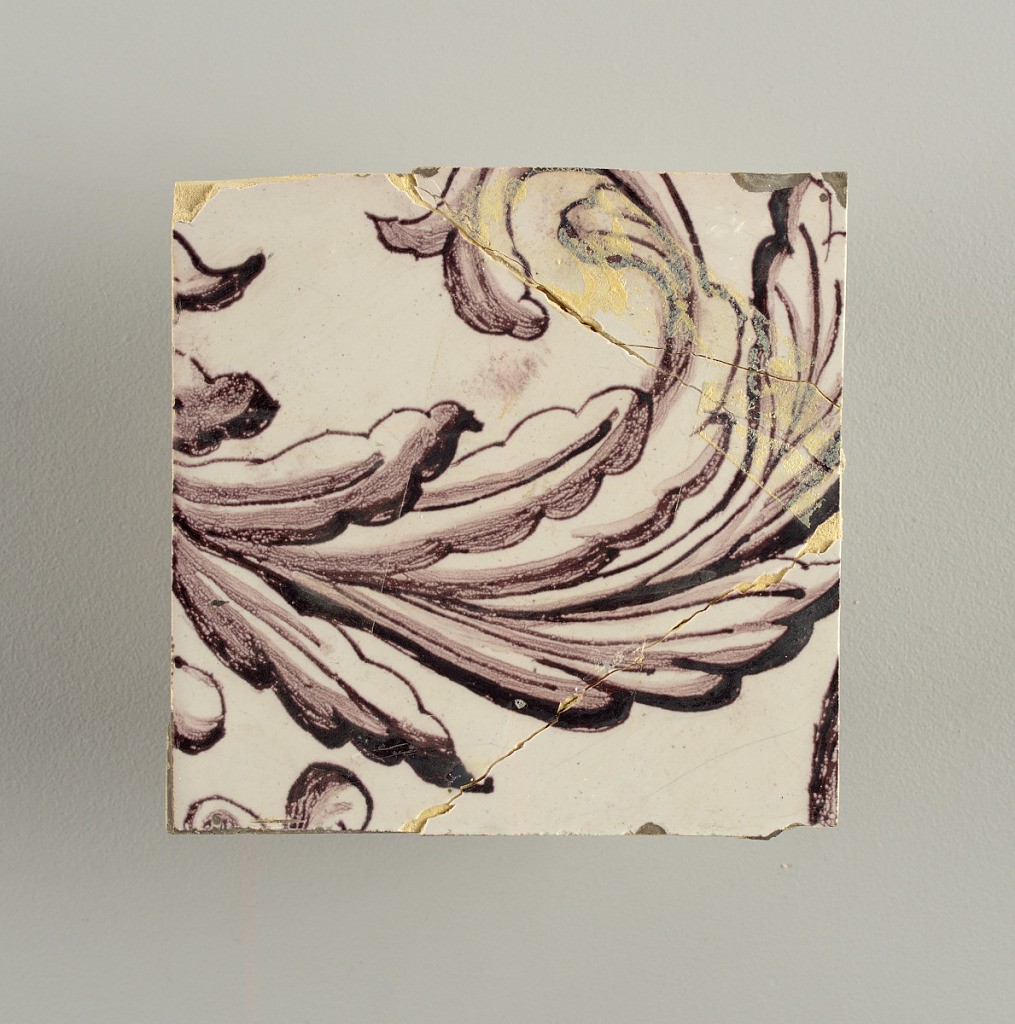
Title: Wall facing
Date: ca. 1725
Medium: Tin-glazed earthenware, underglaze
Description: Horizontal rectangle.  Thirty-seven tiles wide and twenty-one high with opening for door or window nineteen and one-half tiles high and twelve wide.  To left and right of opening, centered canopy above. Left, woman representing Hope, right, a sculputure urn.  Centered above opening, a mascaron.  Arabesque design of foliage.